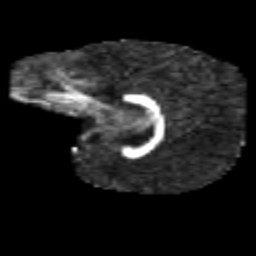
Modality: FA
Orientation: sagittal
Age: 8
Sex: female
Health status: healthy